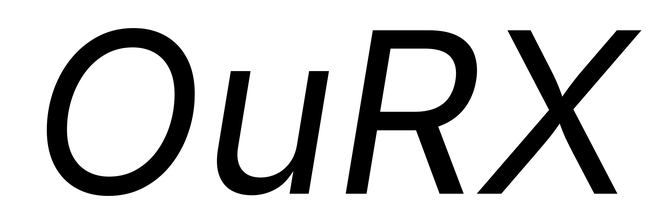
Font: Inter-Italic_Italic